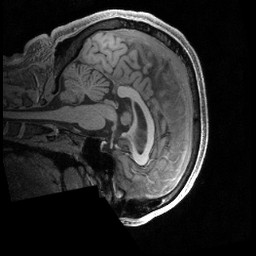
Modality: T1w
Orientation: sagittal
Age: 38
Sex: male
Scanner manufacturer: siemens
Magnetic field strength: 3 T
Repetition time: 2.4 s
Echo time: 0.00231 s